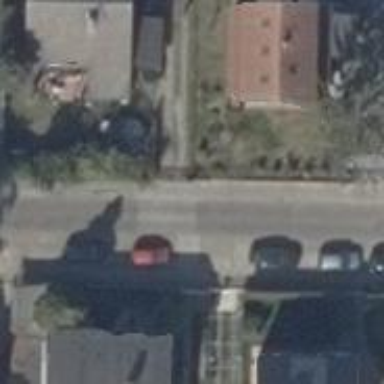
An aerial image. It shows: Residential road with concrete plates as its surface. Both sides of the road have sidewalks.